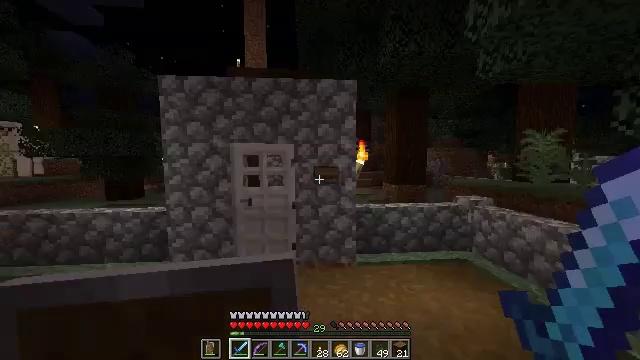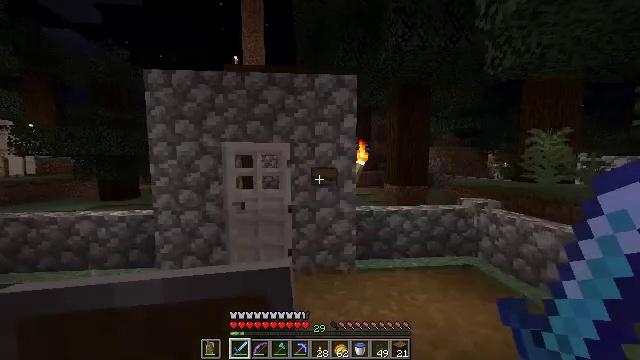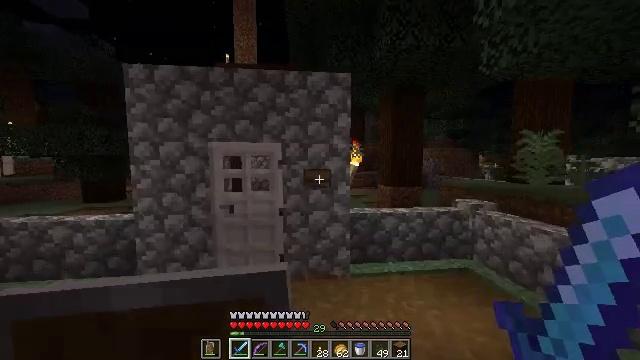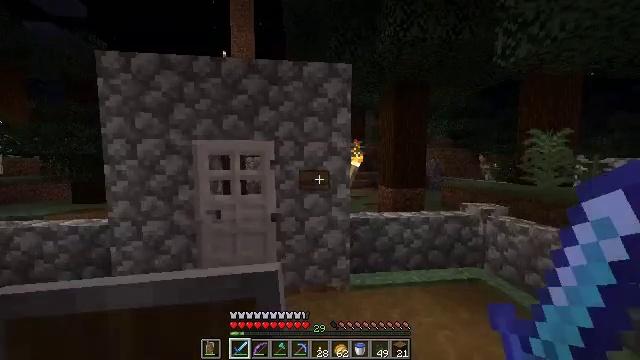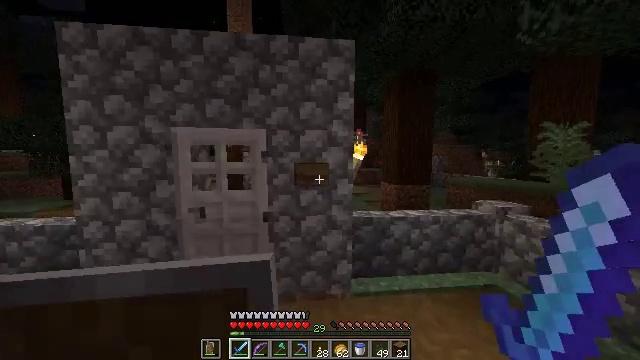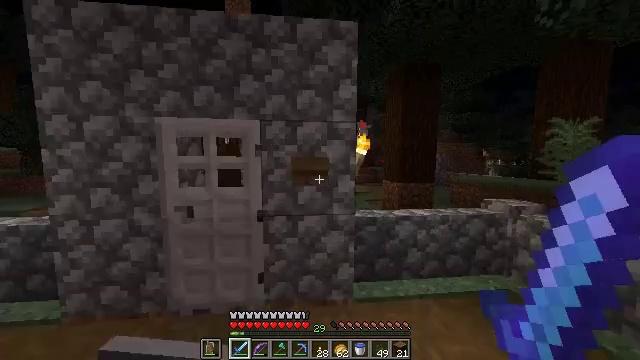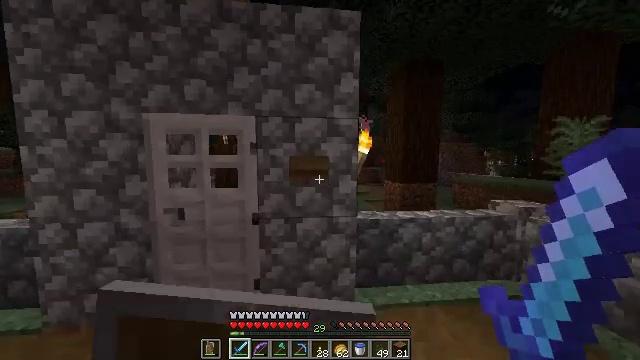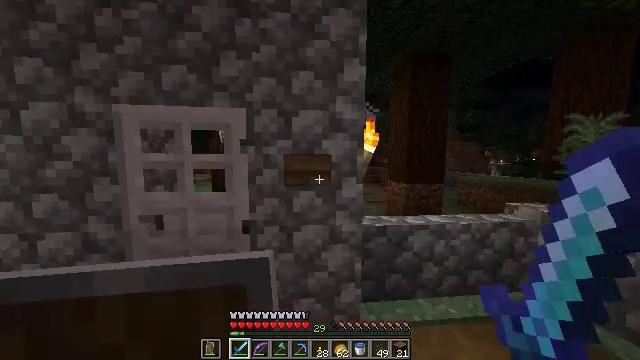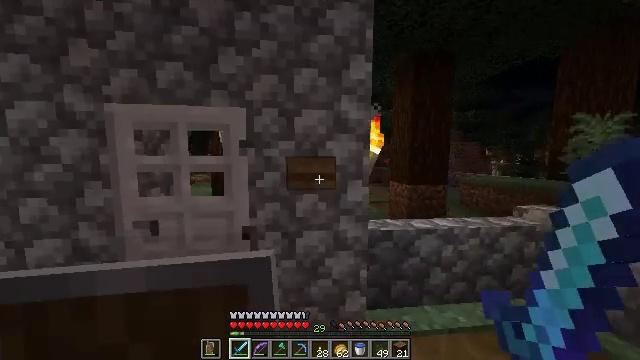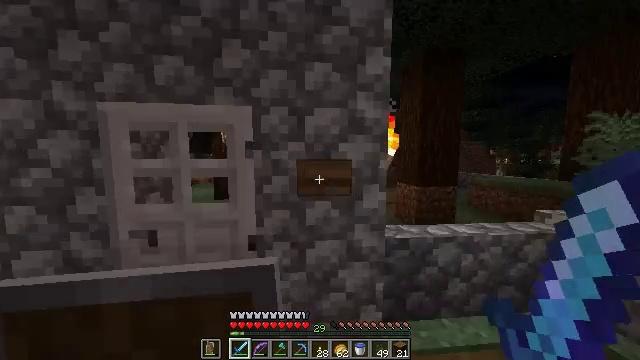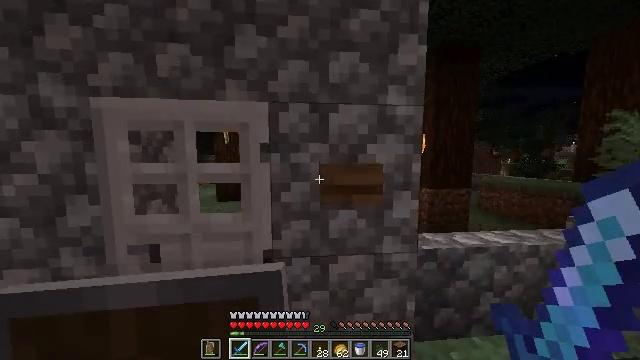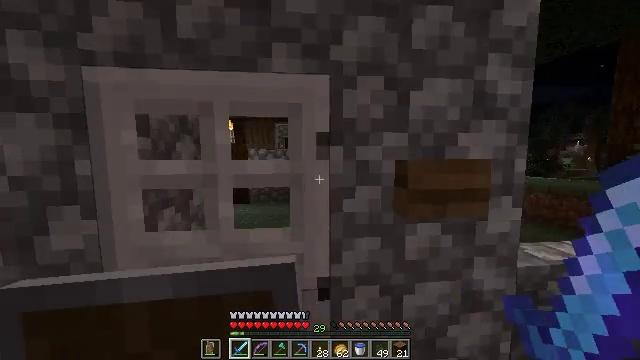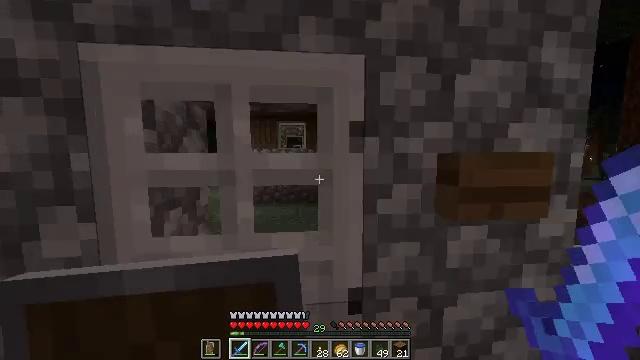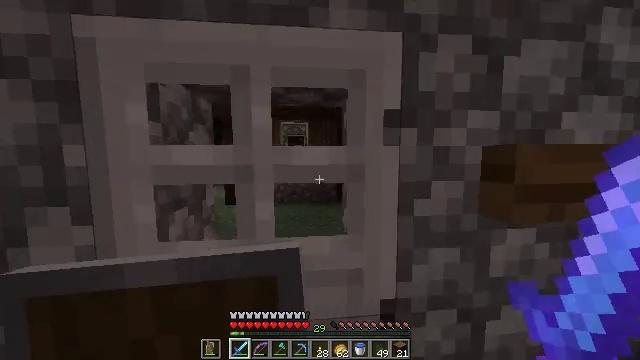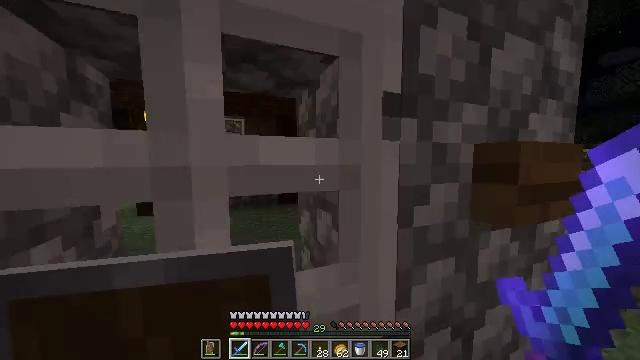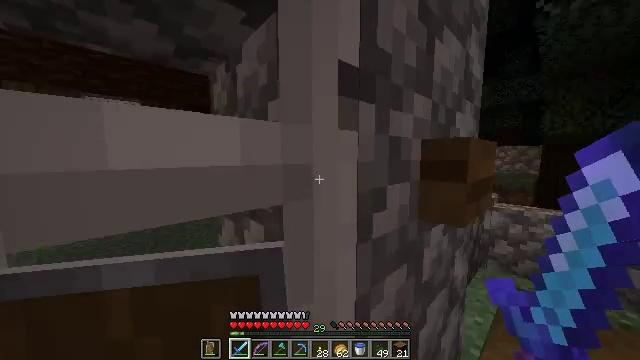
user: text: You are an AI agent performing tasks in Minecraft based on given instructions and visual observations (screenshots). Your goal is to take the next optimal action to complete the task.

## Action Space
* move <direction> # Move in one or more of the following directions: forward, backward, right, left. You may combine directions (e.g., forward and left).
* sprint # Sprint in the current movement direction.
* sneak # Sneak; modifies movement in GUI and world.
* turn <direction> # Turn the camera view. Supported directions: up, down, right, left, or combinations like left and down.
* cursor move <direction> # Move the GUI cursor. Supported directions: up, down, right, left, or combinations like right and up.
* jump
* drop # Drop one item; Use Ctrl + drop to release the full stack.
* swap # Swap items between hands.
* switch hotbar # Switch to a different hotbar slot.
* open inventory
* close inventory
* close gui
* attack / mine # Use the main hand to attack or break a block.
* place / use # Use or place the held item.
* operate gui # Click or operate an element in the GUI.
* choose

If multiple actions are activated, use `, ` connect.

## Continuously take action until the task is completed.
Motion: motion action
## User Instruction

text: Harvest the mature beetroots.
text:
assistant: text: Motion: move forward
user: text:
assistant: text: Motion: move forward, turn right
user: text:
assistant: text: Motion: move forward
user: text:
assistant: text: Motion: move forward, turn down
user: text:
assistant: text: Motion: move forward, use / place
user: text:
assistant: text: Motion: move forward, use / place
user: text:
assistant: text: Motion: move forward
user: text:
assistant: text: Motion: move forward and move left
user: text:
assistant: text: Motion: move forward and move left
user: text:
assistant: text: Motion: move forward and move left
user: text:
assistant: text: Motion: move forward and move left
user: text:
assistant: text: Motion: move forward and move left
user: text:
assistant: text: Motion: move forward
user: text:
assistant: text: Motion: move forward, turn right
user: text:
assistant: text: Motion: move forward, turn right and down
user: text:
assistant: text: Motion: turn right
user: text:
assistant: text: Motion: turn right and up
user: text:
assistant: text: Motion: turn right and up
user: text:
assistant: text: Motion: use / place
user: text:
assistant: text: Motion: turn right, use / place
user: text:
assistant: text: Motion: no_op
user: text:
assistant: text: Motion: no_op
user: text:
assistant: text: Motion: use / place
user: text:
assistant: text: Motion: use / place
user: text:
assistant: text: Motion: no_op
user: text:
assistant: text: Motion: move left
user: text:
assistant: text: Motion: move left
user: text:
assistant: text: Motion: move forward and move left, turn left and down
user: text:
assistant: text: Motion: move forward and move left, turn left
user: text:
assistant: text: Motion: move forward and move left